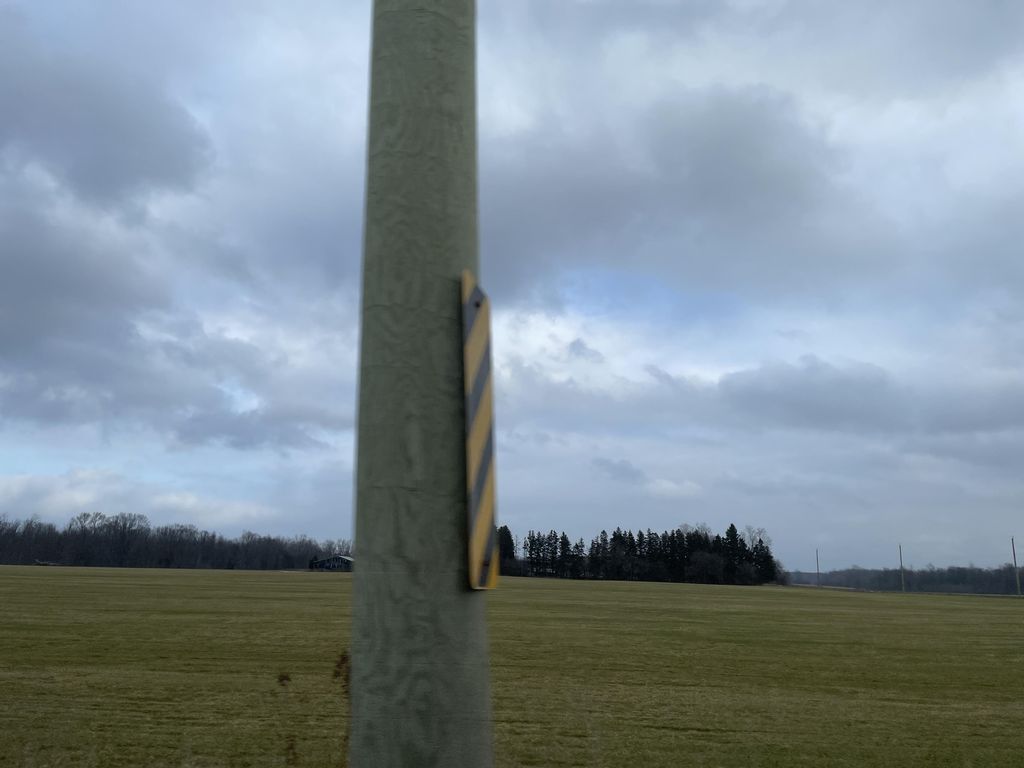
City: kitchener-waterloo